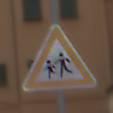
Verkehrszeichen: KinderRechts
Umgebung: Outdoor, Urban
Tageszeit: Midday
Wetter: Overcast
Licht: Natural
Jahreszeit: NotSpecified
Kontrast: LowContrast